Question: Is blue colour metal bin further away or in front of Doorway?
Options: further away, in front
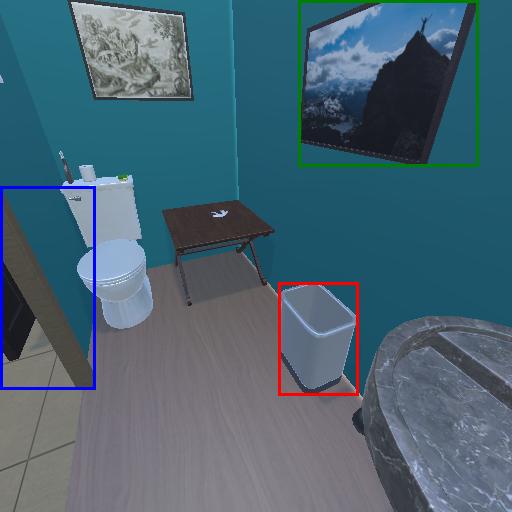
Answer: further away